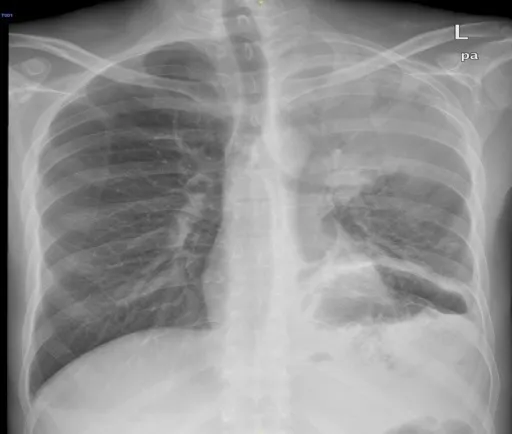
Chest x-ray reveled cavity at left side with pleural effusion.
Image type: radiology (x_ray)